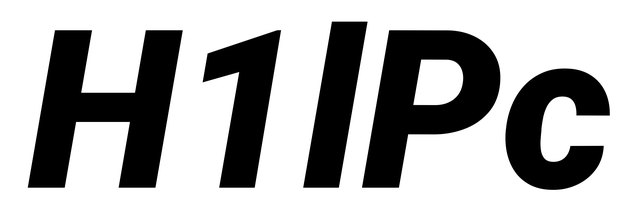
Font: Roboto-Italic_Black_Italic